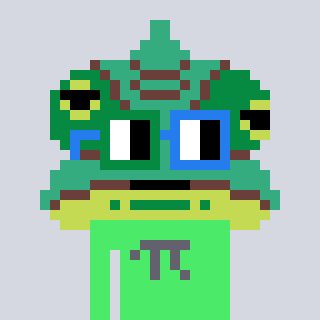
a pixel art character with square green and blue glasses, a chameleon-shaped head and a teal-colored body on a cool background